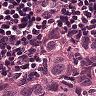
Metastatic tissue present: yes